Interaction volume radius: 10 \u00c5
Interaction volume height: 20 \u00c5
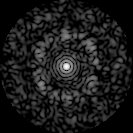
Disorder parameter: 0.788